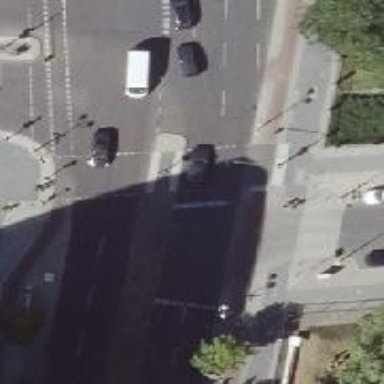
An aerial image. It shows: Footway located on traffic island.